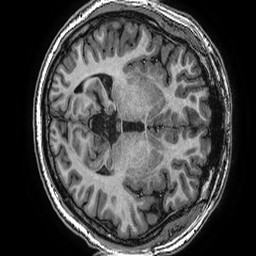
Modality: T1w
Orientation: axial
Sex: male
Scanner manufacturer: ge
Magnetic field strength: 3 T
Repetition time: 0.0077 s
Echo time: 0.003436 s